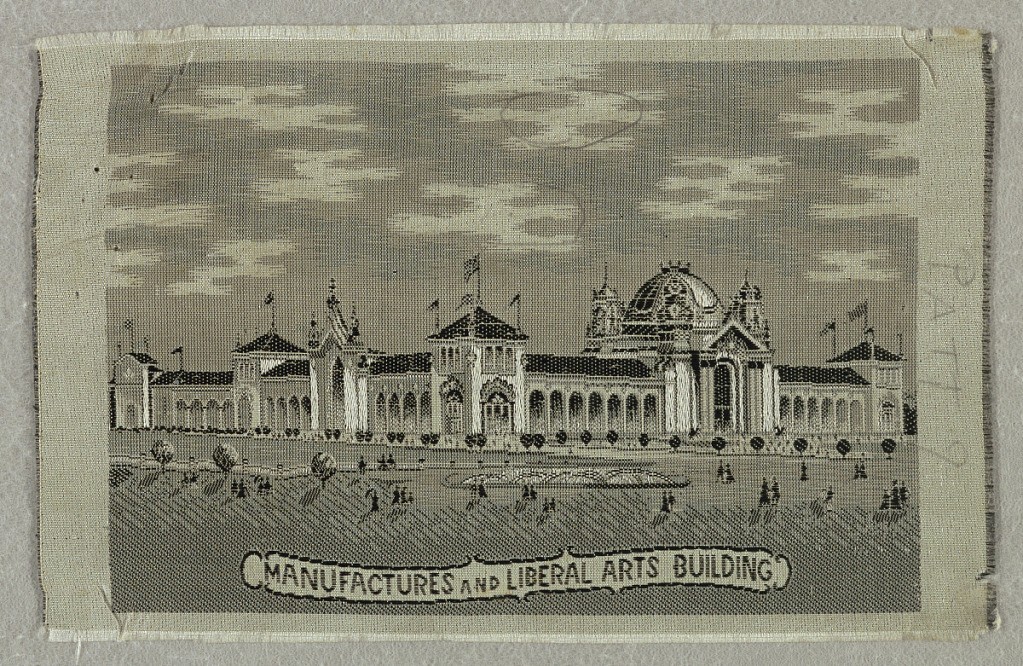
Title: Souvenir picture
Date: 1893
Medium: silk Technique: jacquard woven
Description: Black and white picture of building and plaza. Inscription reads: "Manufacturers and Liberal Arts Building."